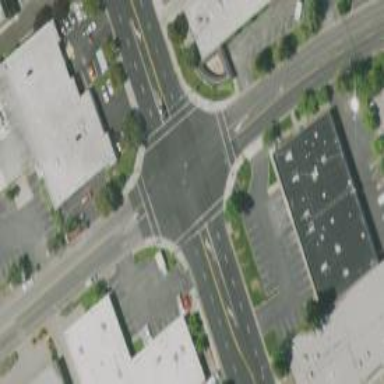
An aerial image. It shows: Solid stop line on the road.